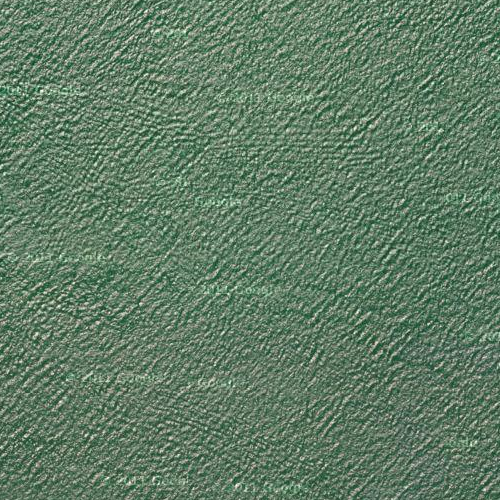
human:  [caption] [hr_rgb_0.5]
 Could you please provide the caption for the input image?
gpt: This is a part of deep green sparkling sea .

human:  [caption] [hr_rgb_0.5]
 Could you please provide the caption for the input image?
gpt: A part of ocean with deep green waters .

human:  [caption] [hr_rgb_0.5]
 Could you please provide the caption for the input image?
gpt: This is a part of deep green sparkling sea .

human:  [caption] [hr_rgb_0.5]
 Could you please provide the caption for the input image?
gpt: This is a part of deep green sparkling sea .

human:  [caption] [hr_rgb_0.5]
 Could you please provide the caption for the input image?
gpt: This is a part of deep green sparkling sea .